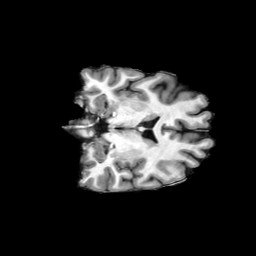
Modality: T1w
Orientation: coronal
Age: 45
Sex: female
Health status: ill